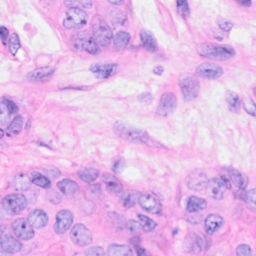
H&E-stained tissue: Breast